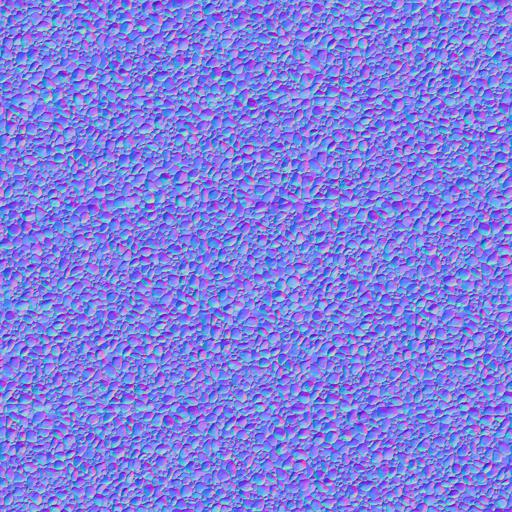
dirt dirty gravel grey ground pebbles stone